Question: I have a web app that displays movie schedule details (retrieved from a MySQL database) when the user clicks on the movie poster.
'''
import java.sql.Date;
import java.sql.Time;
public class Schedule {
private String[] malls;
private Integer[] cinemas;
private Double[] prices;
private Date[] dates;
private Time[] times;
// getters and setters
}
'''
'''
protected void doPost(HttpServletRequest request, HttpServletResponse response) throws ServletException, IOException {
int movieId = request.getParameter("movieid") != null ? Integer.parseInt(request.getParameter("movieid")) : 0;
if(movieId != 0) {
DatabaseManipulator dm = new DatabaseManipulator();
...
// get schedule details from database
String[] malls = dm.getMallNames(movieId);
Integer[] cinemas = dm.getCinemaNumbers(movieId);
Double[] prices = dm.getMoviePrices(movieId);
Date[] dates = dm.getShowDates(movieId);
Time[] times = dm.getShowTimes(movieId);
// assemble bean objects
Schedule schedule = ScheduleAssembler.getInstance(malls, cinemas, prices, dates, times);
// returns new session if it does not exist
HttpSession session = request.getSession(true);
// bind objects to session
session.setAttribute("schedule", schedule);
session.setAttribute("times", times); // for schedule row count
// redirect to view schedule page
response.sendRedirect("view-schedule.jsp");
} else {
// redirect when servlet is illegally accessed
response.sendRedirect("index.jsp");
}
}
'''
'''
<%@ page import="java.sql.*" %>
...
<body>
...
<strong>VIEW MOVIE SCHEDULE</strong>
...
<table id="schedule">
<tr><td class="titlebg" colspan="5">MOVIE SCHEDULE</td></tr>
<tr>
<td class="catbg">Mall</td>
<td class="catbg">Cinema</td>
<td class="catbg">Price</td>
<td class="catbg">Date</td>
<td class="catbg">Time</td>
</tr>
<%
Time[] times = (Time[]) session.getAttribute("times");
int rowCount = times.length;
for(int ctr = 0; ctr < rowCount; ctr++) { %>
<tr>
<td>${schedule.malls[ctr]}</td>
<td class="cinema">${schedule.cinemas[ctr]}</td>
<td>PHP ${schedule.prices[ctr]}</td>
<td>${schedule.dates[ctr]}</td>
<td>${schedule.times[ctr]}</td>
</tr>
<% } %>
</table>
</body>
'''

It is adding the desired number of rows to the schedule table (based on the available showtimes in the database), but the values in the EL are not appearing.
Test println()'s in the Servlet are appropriately getting the array values and hardcoded array indices per table data ('schedule.malls[0]' instead of 'ctr') works as it should be.
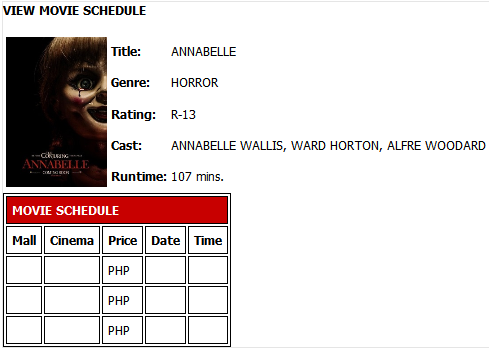
Answer: The problem is that 'ctr' is not an implicit object and is not in any of the scopes (request, session, etc.), so it is not in the scope of the EL expressions.
To fix it you have basically two options:
Use scriptlets (don't forget to import the class 'Schedule' at the beginning of your JSP):
'''
<%
Time[] times = (Time[]) session.getAttribute("times");
int rowCount = times.length;
for(int ctr = 0; ctr < rowCount; ctr++) { %>
<tr>
<td><%= ((Schedule)session.getAttribute("schedule")).malls[ctr] %></td>
<td class="cinema"><%= ((Schedule)session.getAttribute("schedule")).cinemas[ctr] %></td>
<td>PHP <%= ((Schedule)session.getAttribute("schedule"))..prices[ctr] %></td>
<td><%= ((Schedule)session.getAttribute("schedule")).dates[ctr] %></td>
<td><%= ((Schedule)session.getAttribute("schedule")).times[ctr] %></td>
</tr>
<% } %>
'''
You'll need to refactorize that 'Schedulle' class and use JSLT tags, something like:
'''
<c:forEach var="rowItem" items="${rowList}" >
<tr>
<td>${rowItem.mall}</td>
<td class="cinema">${rowItem.cinema}</td>
<td>PHP ${rowItem.price}</td>
<td>${rowItem.date}</td>
<td>${rowItem.time}</td>
</tr>
</c:forEach>
'''
Don't forget to declare the taglib at the beggining of your JSP:
'''
<% taglib prefix="c" uri="http://java.sun.com/jsp/jslt/core" %>
'''
I haven't tested this as I have no way to debug JSPs right now, this is for you to get an idea of your options.